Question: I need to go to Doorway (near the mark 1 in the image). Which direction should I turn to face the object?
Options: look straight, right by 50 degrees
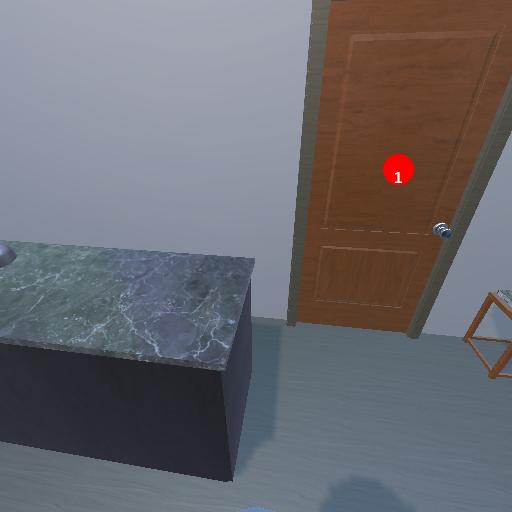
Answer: look straight